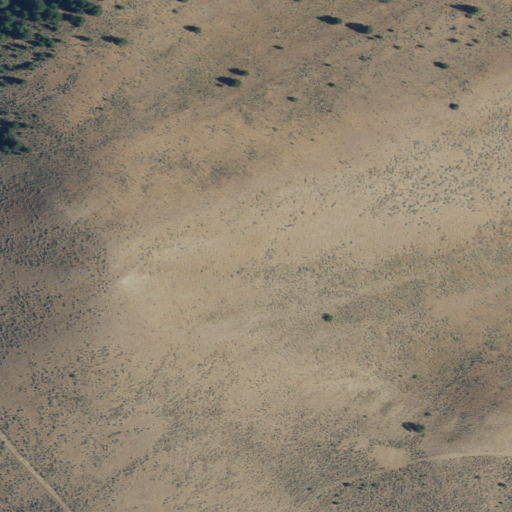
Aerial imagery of mountain in Oregon named Weatherby Mountain containing shrub, grassland, and evergreen forest